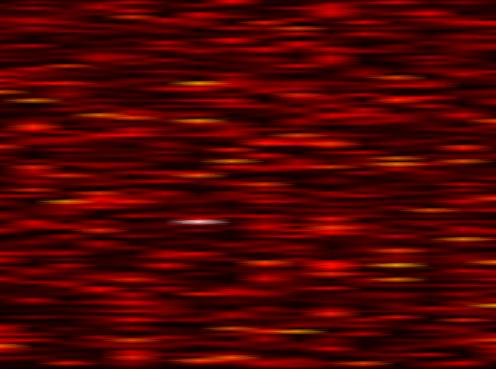
Label: FOFDM